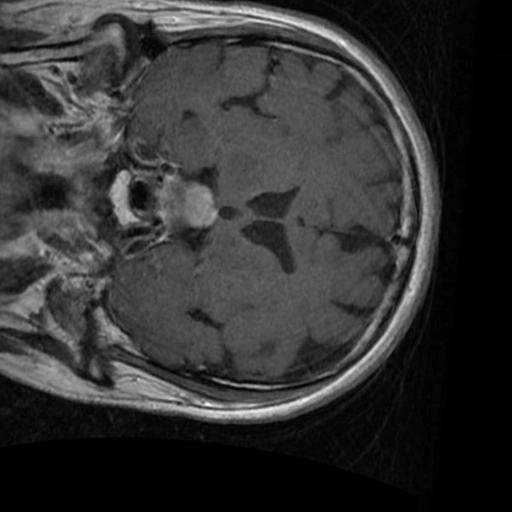
Label: brain_tumor